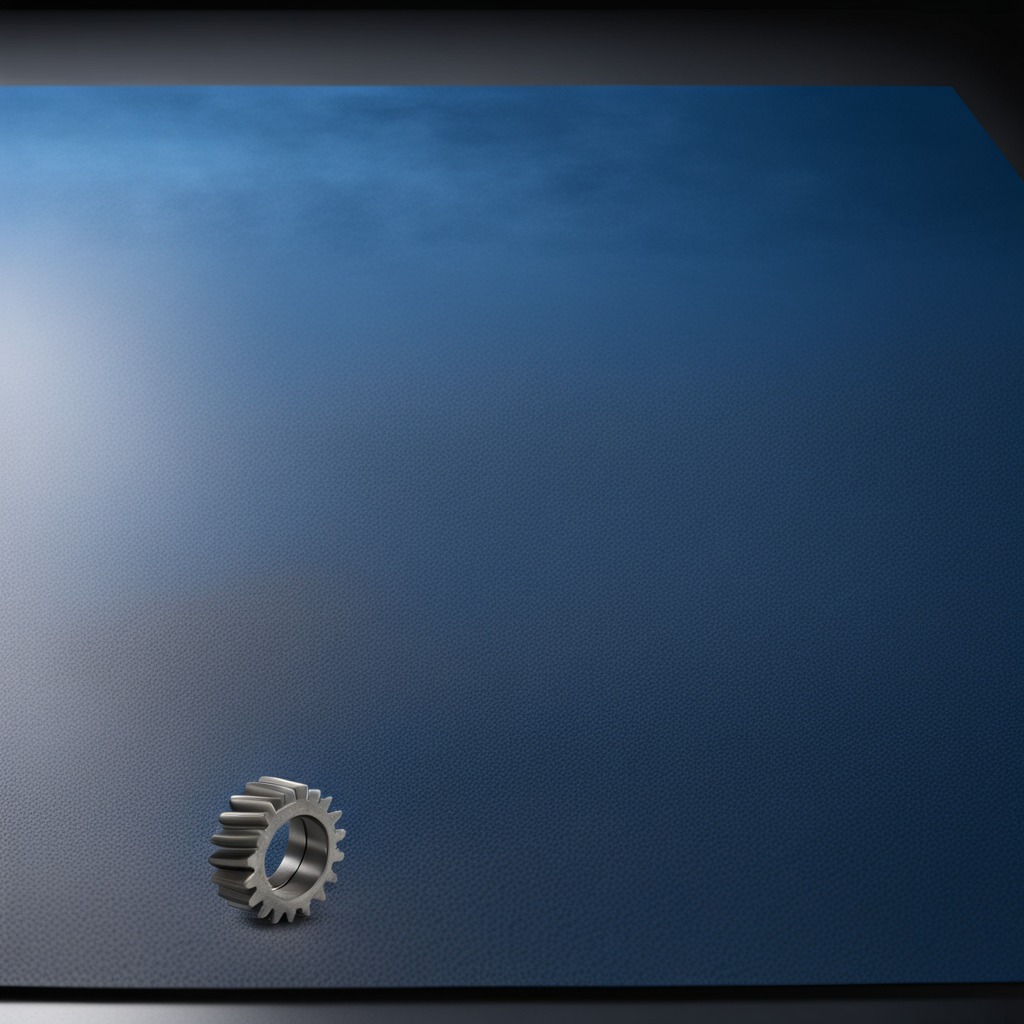
A steel gear with teeth is lying on the clean granite tabletop covered with a blue rubber mat inside a workshop under bright overhead lighting crisp shadows high clarity worn but beneath the mat.